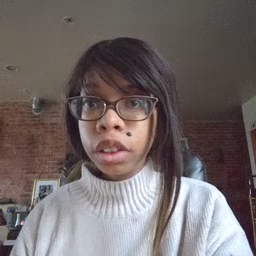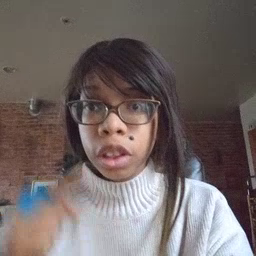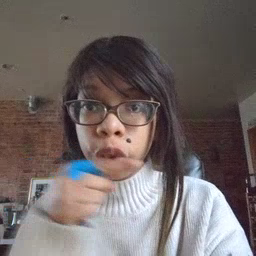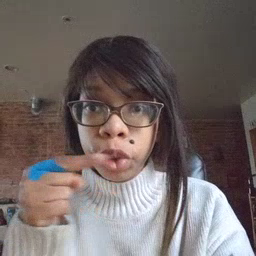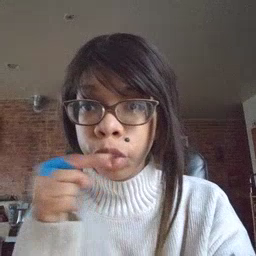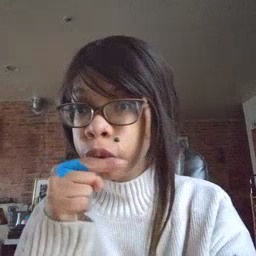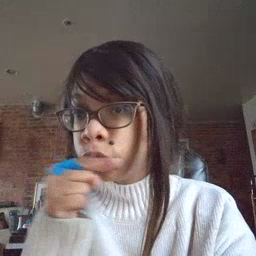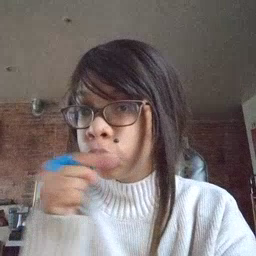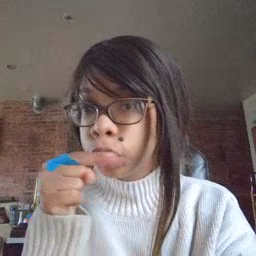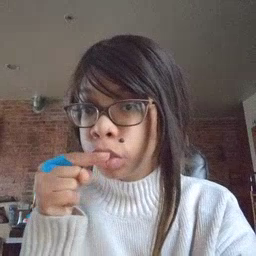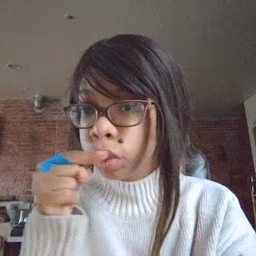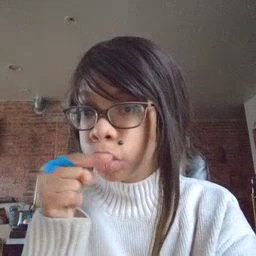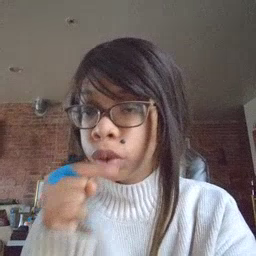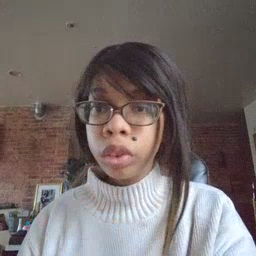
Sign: toothbrush